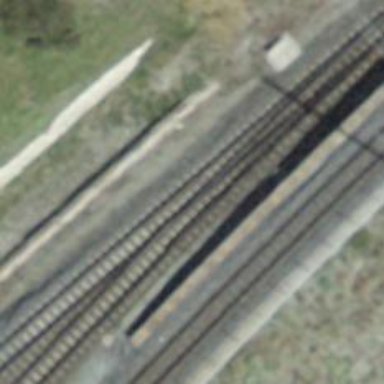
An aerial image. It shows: Narrow-gauge railway track with 1 electrified contact line.